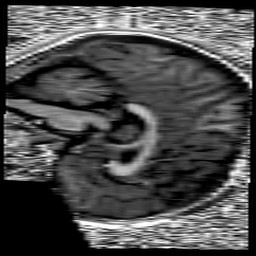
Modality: UNIT1
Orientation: sagittal
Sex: female
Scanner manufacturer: siemens
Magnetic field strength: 3 T
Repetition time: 5 s
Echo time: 0.00355 s